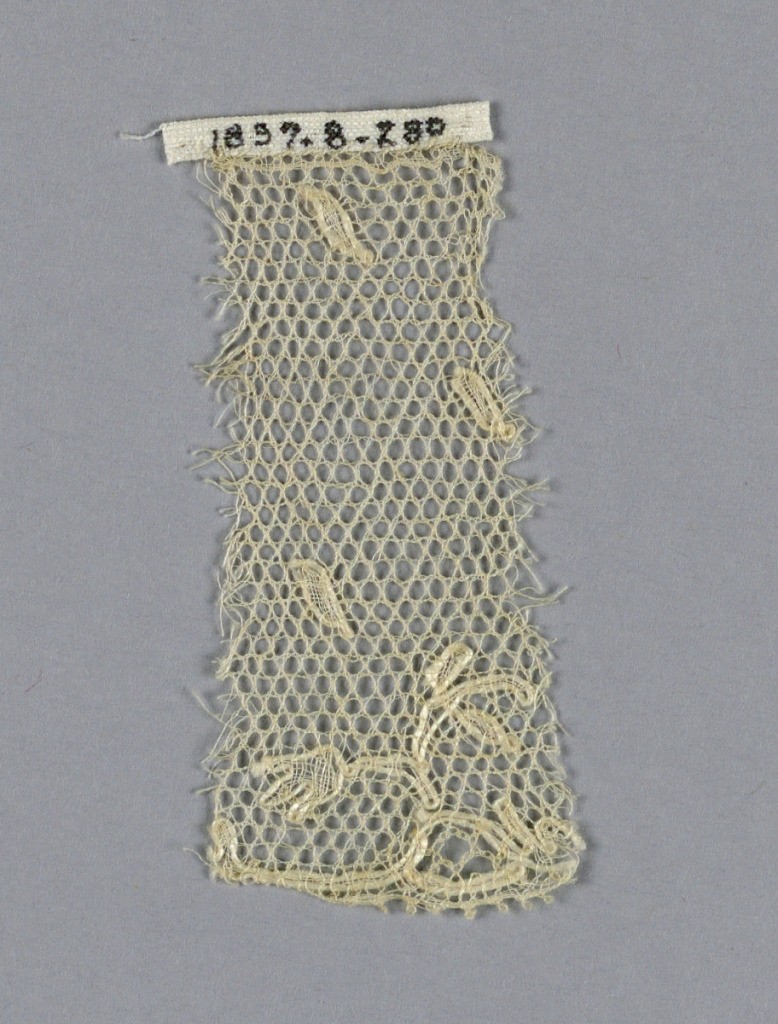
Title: Fragment
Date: late 18th century
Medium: linen Technique: bobbin lace
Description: Fragment of Lille-type lace with a border design of small floral sprays. Small oval leaves scattered over the ground.